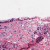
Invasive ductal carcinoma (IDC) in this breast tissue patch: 0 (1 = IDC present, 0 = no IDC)